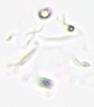
Label: Phaeocystis